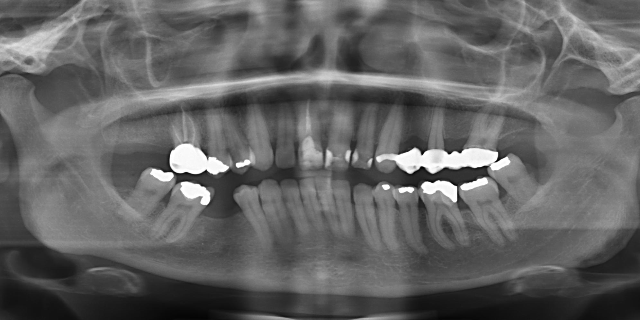
adult